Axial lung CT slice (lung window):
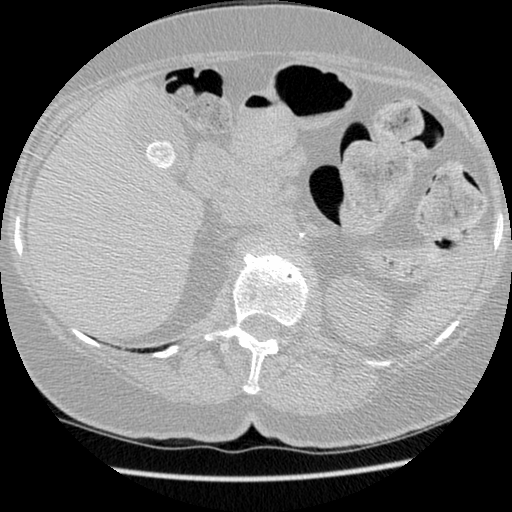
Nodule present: no